The trace is the raw vibration amplitude of a rotating bearing as a function of time. Classify the bearing condition as one of: normal, inner_race, outer_race, ball.
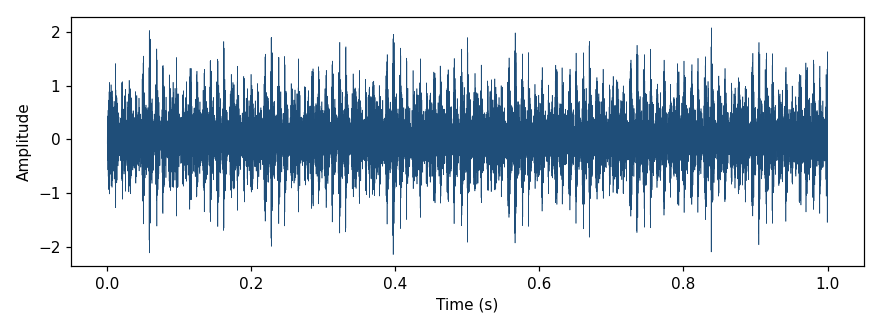
Answer: outer_race